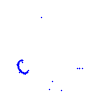
Particle: proton